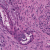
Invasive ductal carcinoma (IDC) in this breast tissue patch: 1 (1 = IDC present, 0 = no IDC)